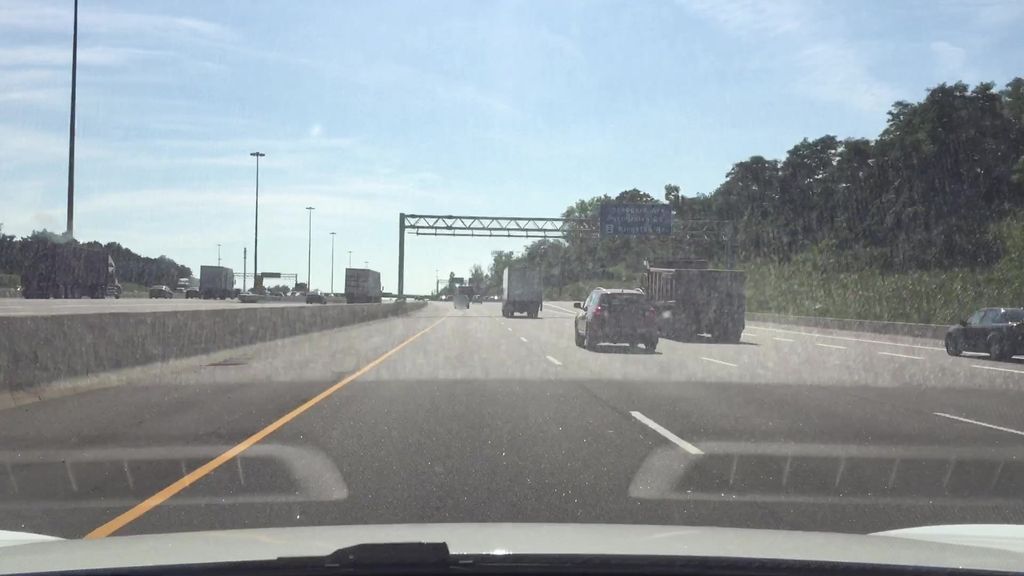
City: toronto